Field crop: maize
Growth stage: 2
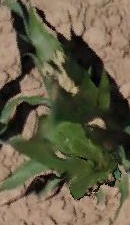
Species: maize